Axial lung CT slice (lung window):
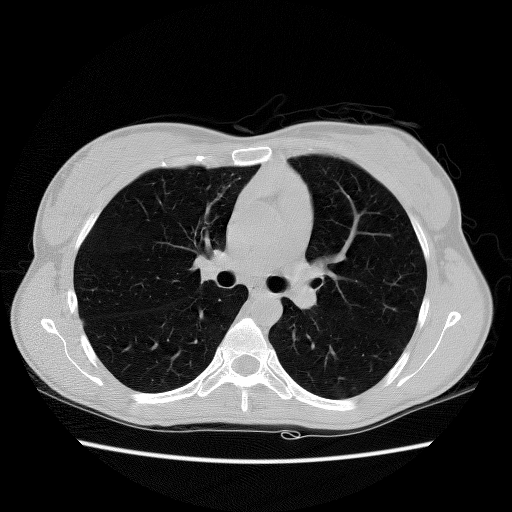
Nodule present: no